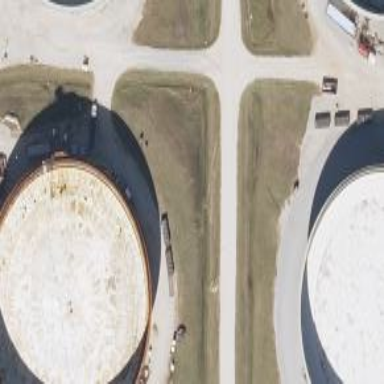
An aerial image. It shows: Storage tank which is man-made.